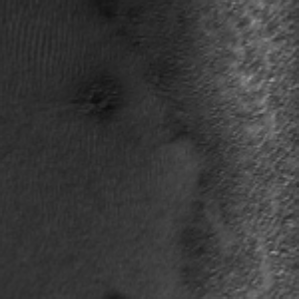
Label: frost